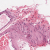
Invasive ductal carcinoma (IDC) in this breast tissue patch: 0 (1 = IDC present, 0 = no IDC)